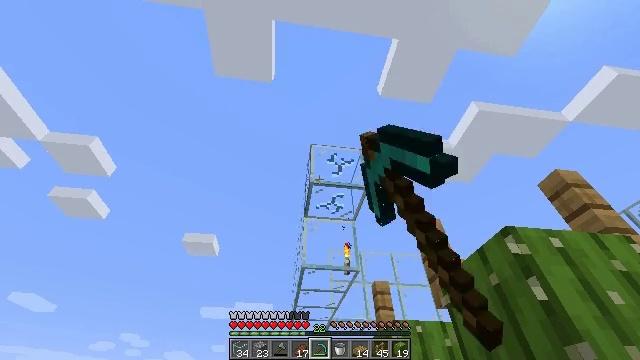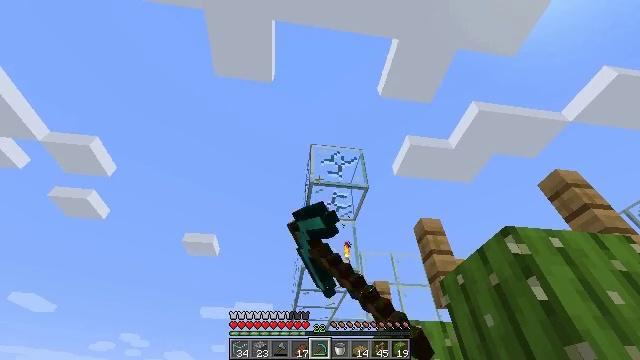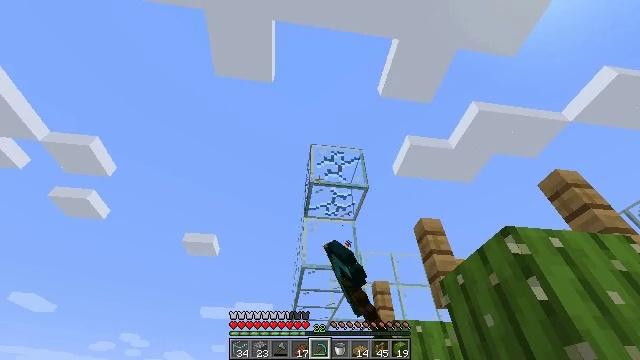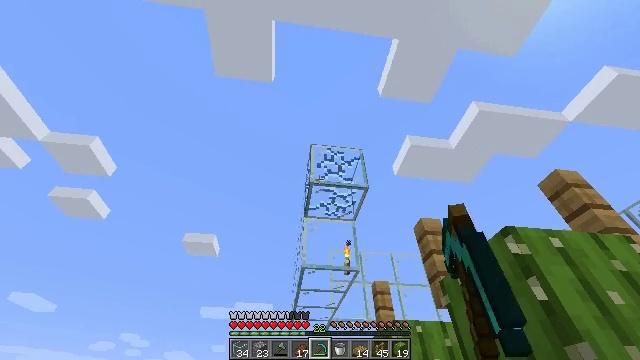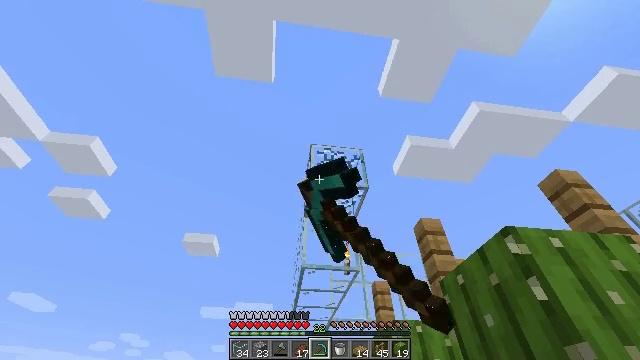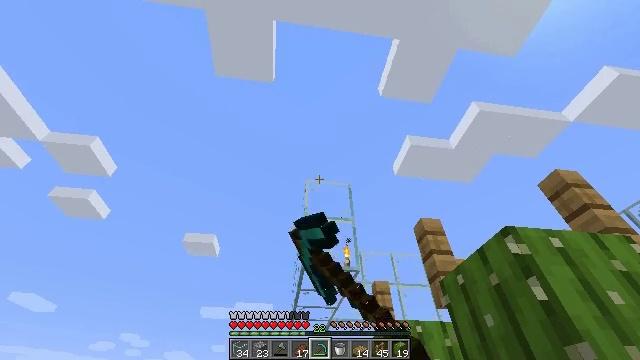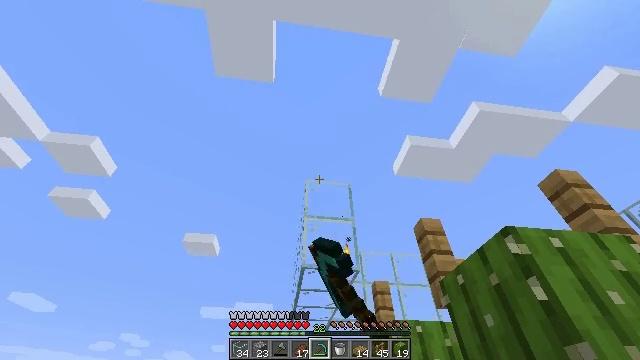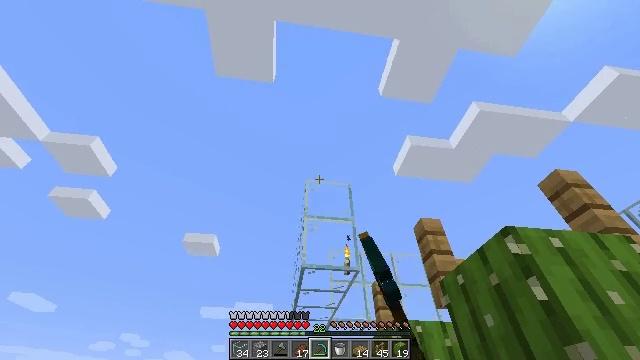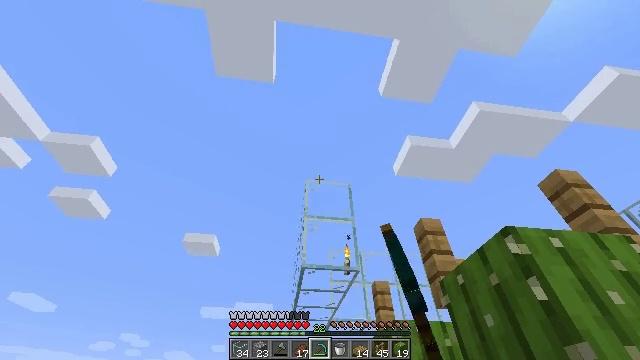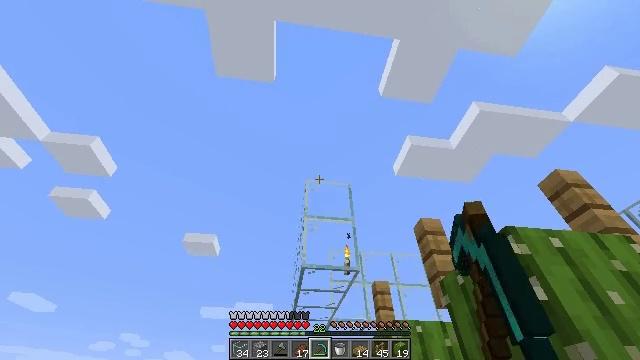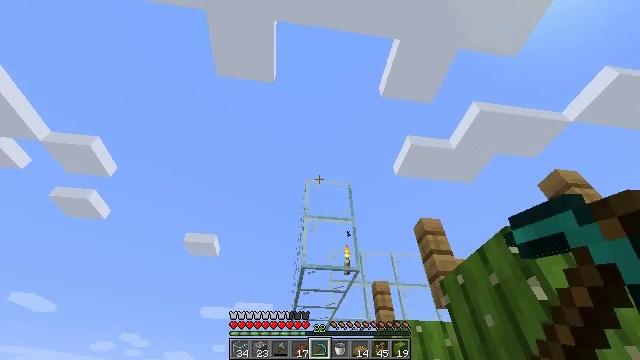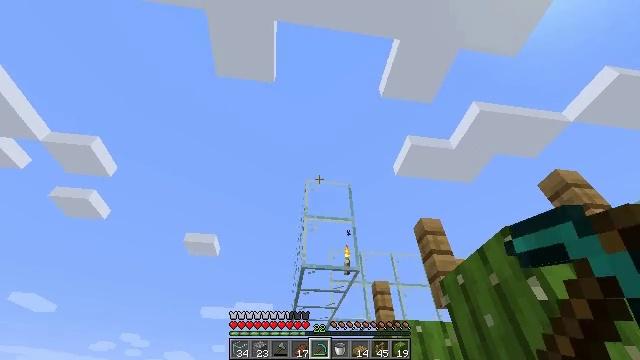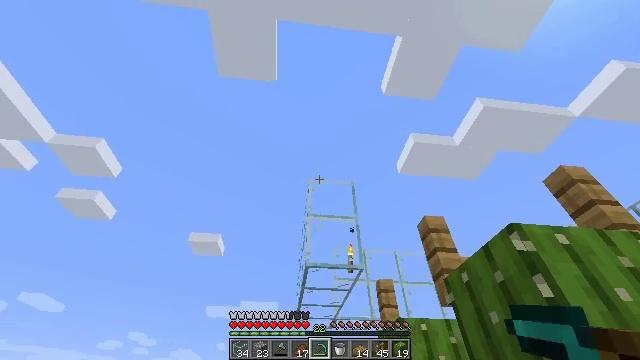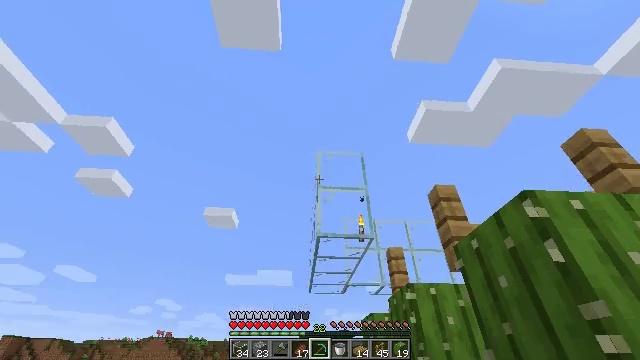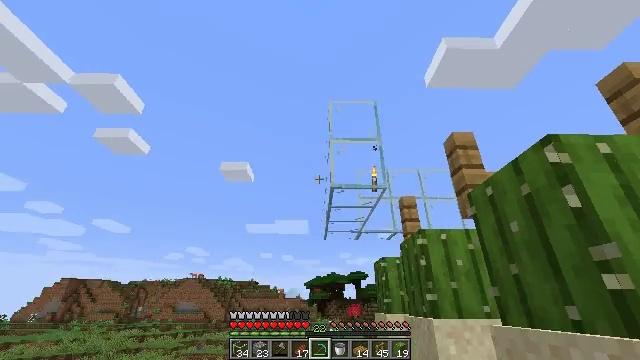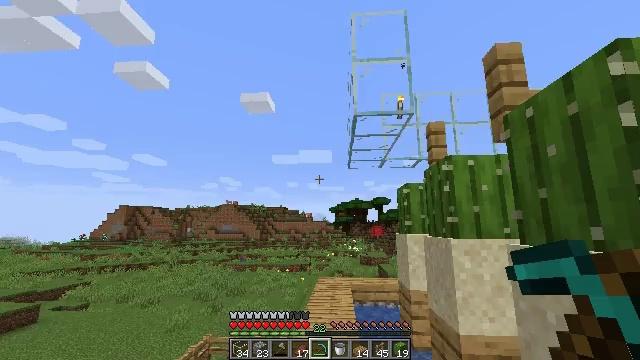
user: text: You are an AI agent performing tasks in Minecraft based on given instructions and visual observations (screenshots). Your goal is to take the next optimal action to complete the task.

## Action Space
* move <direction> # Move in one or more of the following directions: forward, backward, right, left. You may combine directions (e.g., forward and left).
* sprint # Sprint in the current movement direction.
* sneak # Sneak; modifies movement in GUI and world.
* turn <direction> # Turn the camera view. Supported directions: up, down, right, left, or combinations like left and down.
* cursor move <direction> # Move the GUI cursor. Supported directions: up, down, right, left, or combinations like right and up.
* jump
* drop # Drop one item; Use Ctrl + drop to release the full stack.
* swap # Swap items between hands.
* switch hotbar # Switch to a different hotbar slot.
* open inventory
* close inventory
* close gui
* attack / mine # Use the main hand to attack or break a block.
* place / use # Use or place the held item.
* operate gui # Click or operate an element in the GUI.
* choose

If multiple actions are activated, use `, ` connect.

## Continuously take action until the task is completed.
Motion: motion action
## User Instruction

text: Mine the glass to clear the view.
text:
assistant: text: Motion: attack / mine
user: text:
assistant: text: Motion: attack / mine
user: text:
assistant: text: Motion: attack / mine
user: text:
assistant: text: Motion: attack / mine
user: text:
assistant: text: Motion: attack / mine
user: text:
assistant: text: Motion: attack / mine
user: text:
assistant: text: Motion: attack / mine
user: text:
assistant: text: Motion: attack / mine
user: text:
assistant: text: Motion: attack / mine
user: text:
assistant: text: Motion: attack / mine
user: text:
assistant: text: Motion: attack / mine
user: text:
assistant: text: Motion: attack / mine
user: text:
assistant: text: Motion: turn left and down
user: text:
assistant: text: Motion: turn left and down
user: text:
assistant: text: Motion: turn left and down
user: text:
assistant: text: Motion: turn left and down
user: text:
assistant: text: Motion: turn left and down
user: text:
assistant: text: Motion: turn left and down
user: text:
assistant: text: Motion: turn down
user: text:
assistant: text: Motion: no_op
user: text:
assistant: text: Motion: no_op
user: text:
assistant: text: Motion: move forward
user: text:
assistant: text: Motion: move forward
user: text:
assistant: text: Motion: move forward
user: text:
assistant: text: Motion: move forward, turn right and up
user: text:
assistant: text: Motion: move forward, turn right and up
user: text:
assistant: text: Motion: move forward, turn right and up
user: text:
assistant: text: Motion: move forward, turn right and up
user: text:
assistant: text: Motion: move forward, turn right and up
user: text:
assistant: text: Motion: move forward, turn right and up